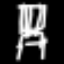
Label: chair